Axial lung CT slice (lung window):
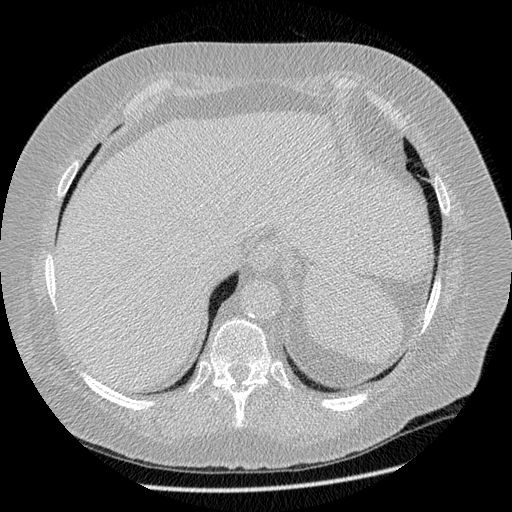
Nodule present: no